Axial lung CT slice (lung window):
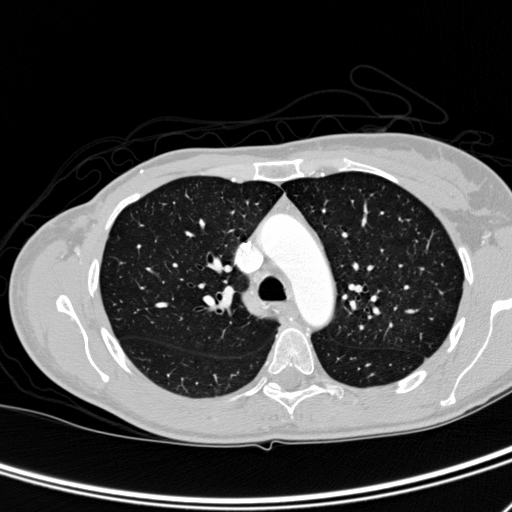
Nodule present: no